Question: What is the condition for inserting an object in HashSet?
Looking at the source code, it zeroes in to :
'''
if (e.hash == hash && ((k = e.key) == key || key.equals(k)))
'''
Full code at: <URL>
So, it depends upon
1. Hashcode
2. equals()
3. == i.e if they are same objects.
Now, we know that hashcode of two objects has to be same if obj1.equals(obj2) returns true. Based on the relative values of these 3 parameters i have created the following table :

Look at condition no. 4. Despite equals() returns false the object gets added to the HashSet. In all the other cases the object simply gets added if and only if equals() returns false. So, one could say (ignoring condition number 4) that the decision whether an object will be added to the HashSet or not is taken simply by the equals() method. On being asked why do we use hashCode() the standard reply is that it improves the performance by simply comparing integers as the short-circuit operator saves the execution of equals() method. This argument is discussed in many threads like <URL>
However, i find this argument to be incorrect. Hashcode actually has a decision to take if equals() returns false and == returns true. It's highly unlikely because same object usually return true for equals(), until someone explicitly (violating the equals() contract) overrides the equals method such that it returns different values for same object. Still, its a possibility and java appears to be providing a risk management in case of some defaulter code. Your take !
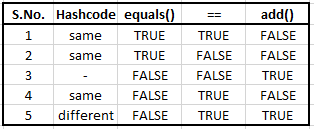
Answer: '''
if (e.hash == hash && ((k = e.key) == key || key.equals(k)))
'''
'e.hash == hash' is present in this condition for reasons of efficiency, it is (under sane circumstances) the quickest test to perform and is used to discount equality at the first hurdle. In all cases where the program is in a valid state (not violating the '==' '.equals()' '.hashCode()' contract) it has no logical effect on the end result of the if statement.
Conditions which are a result of breaking the '==' '.equals()' '.hashCode()' contract are not considered because such a program is in an invalid state and behaviour is not defined. Effects under a broken contract are likely to change from implimentation to implimentation and so should never be relied upon.